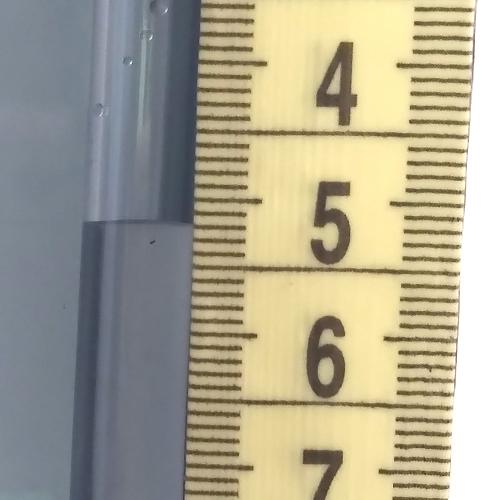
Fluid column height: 5.2 cm